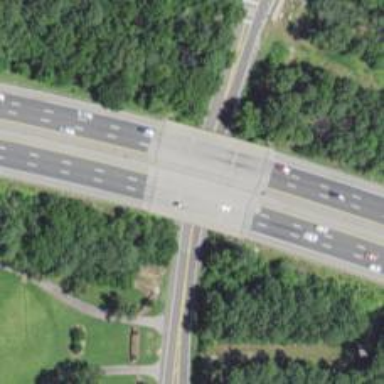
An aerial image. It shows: Beam bridge on motorway.